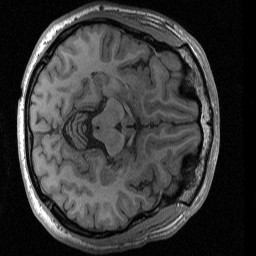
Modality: T1w
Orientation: axial